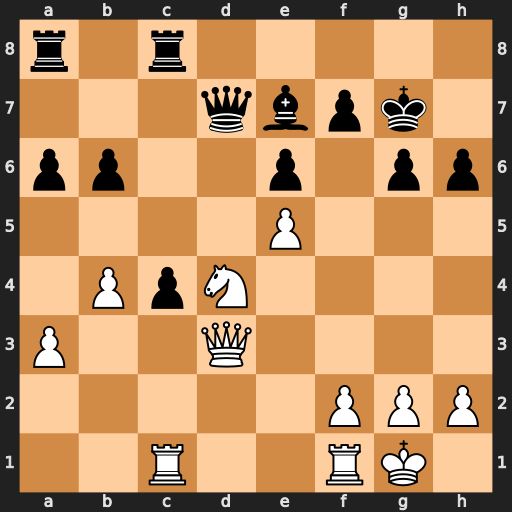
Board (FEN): r1r5/3qbpk1/pp2p1pp/4P3/1PpN4/P2Q4/5PPP/2R2RK1
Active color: w
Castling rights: -
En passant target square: -
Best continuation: Nf5+ gxf5 Qxd7